Aerial crown-view tile of a tropical tree (Barro Colorado Island, Panama), acquired 20250317:
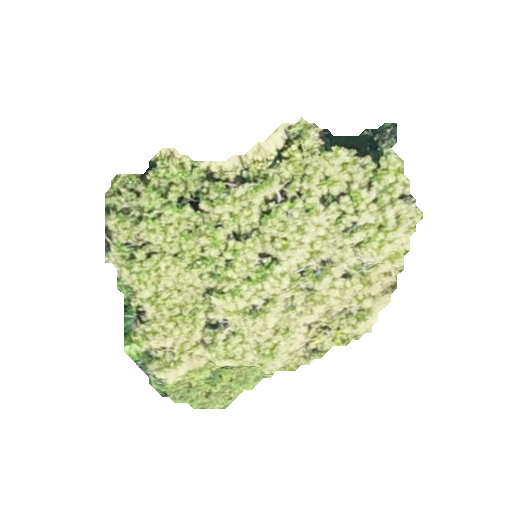
Species: Anacardium excelsum
GBIF accepted scientific name: Anacardium excelsum
Crown area: 95.413 m²